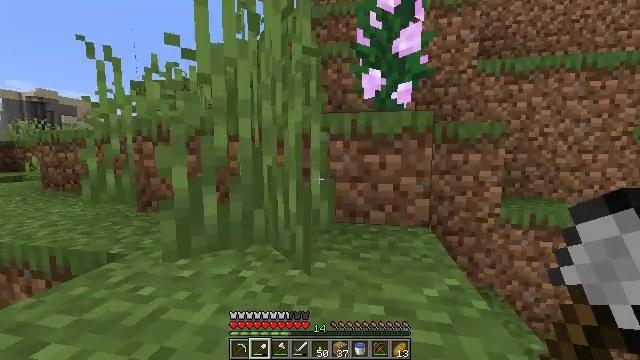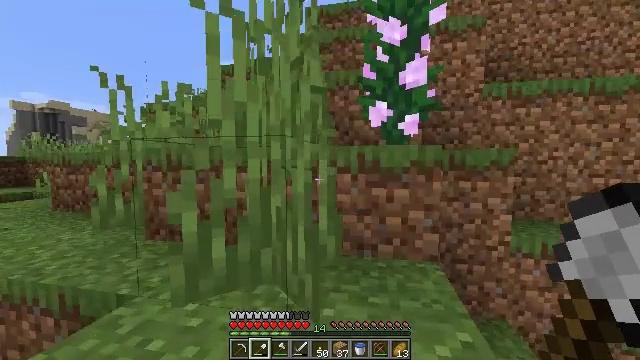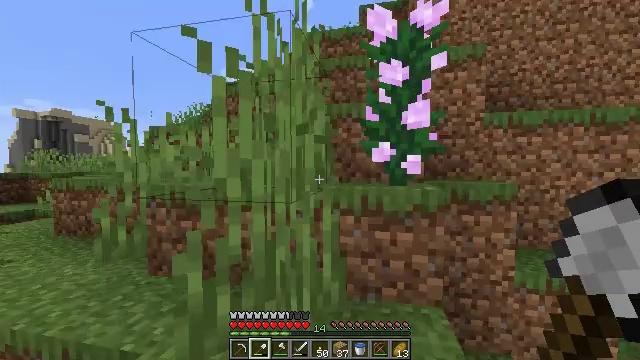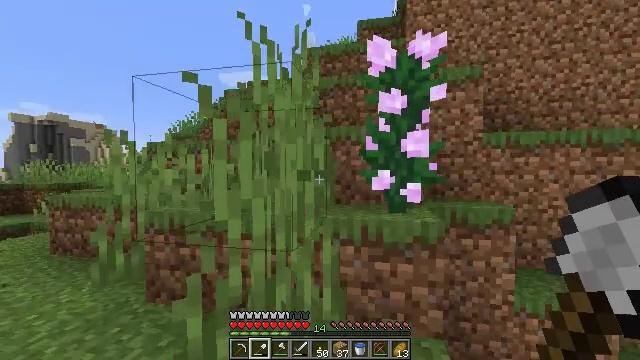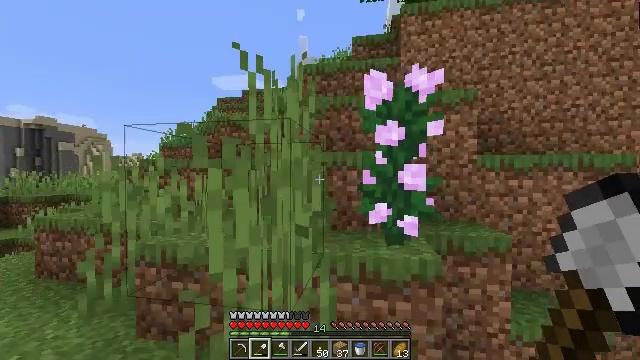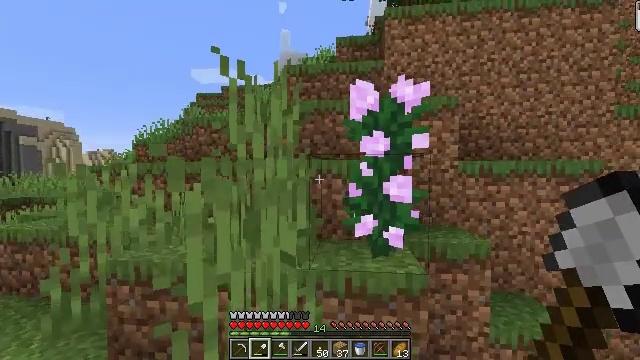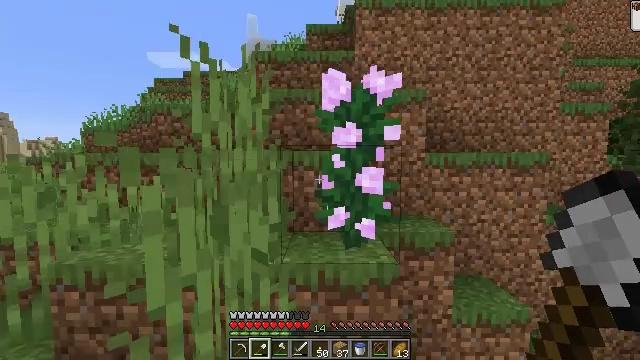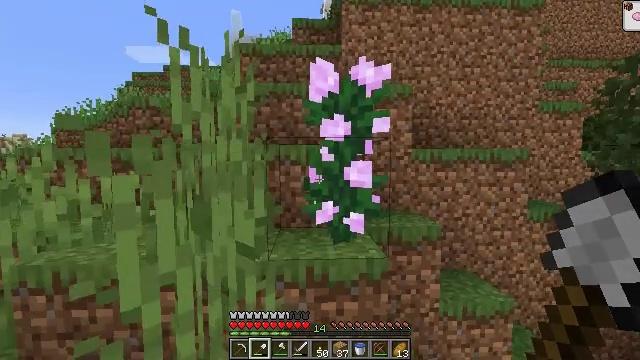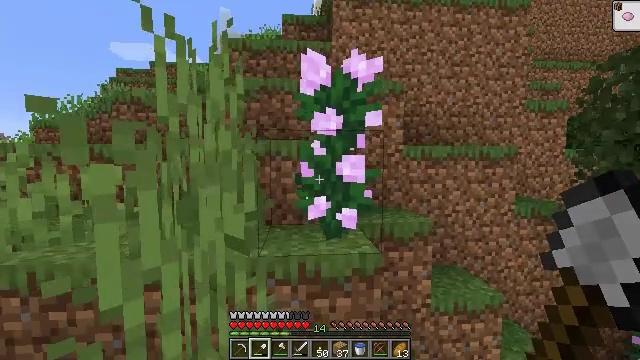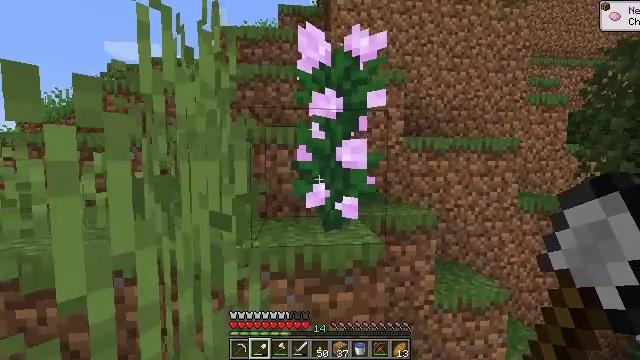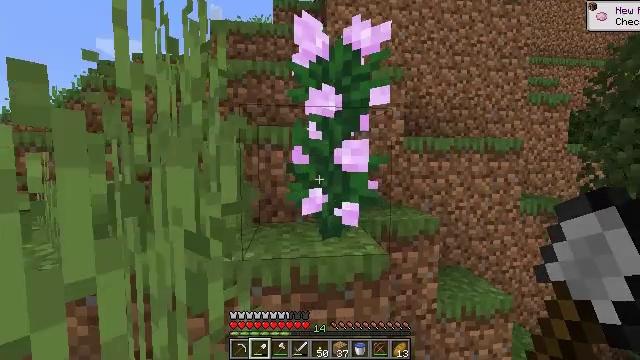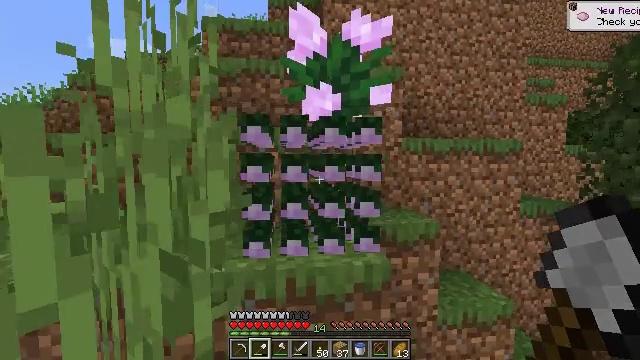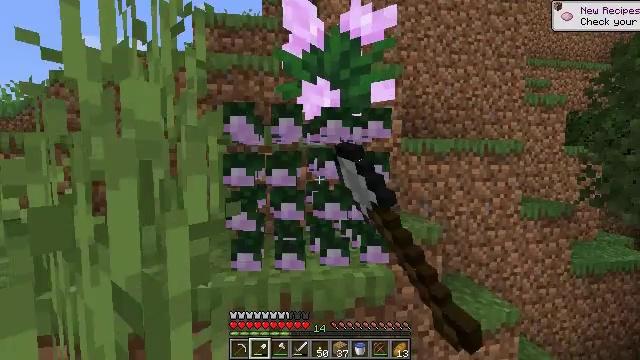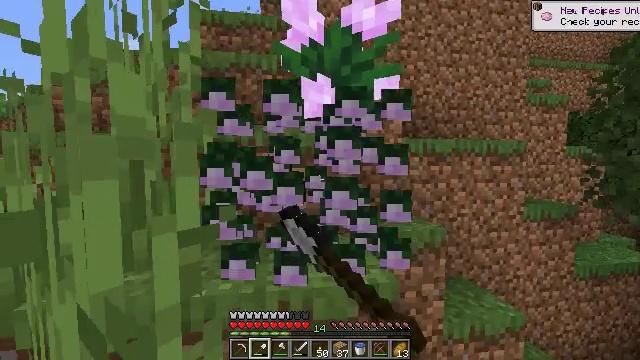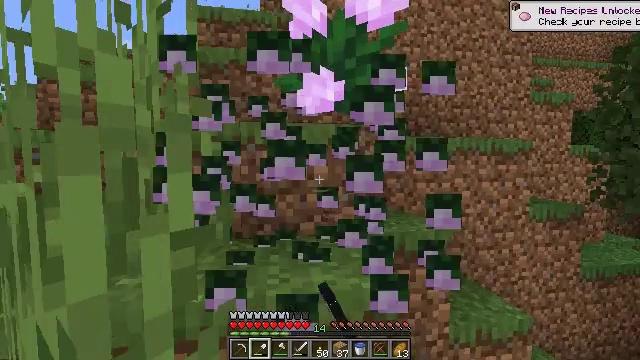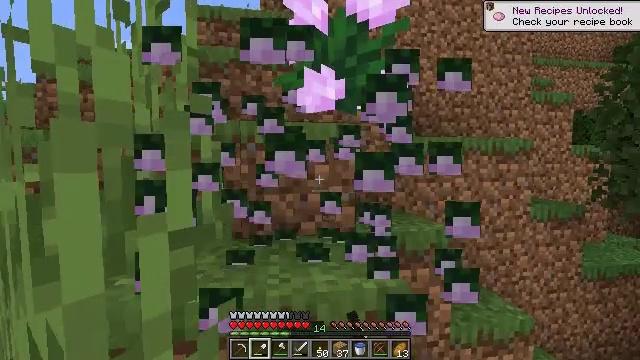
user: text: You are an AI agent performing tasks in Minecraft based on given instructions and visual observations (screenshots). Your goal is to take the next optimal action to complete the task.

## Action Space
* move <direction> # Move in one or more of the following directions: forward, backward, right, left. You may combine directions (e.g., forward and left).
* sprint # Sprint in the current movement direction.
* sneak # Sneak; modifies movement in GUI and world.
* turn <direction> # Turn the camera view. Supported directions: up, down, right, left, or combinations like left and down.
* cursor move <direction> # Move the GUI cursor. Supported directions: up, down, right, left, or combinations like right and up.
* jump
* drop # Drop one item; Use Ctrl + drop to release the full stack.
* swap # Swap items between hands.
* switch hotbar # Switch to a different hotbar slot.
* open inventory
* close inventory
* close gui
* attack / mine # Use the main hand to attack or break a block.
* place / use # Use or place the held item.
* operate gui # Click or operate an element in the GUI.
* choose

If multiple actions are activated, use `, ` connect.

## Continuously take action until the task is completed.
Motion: motion action
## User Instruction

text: Pick the peony from the grass.
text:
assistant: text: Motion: move forward, turn left and up, jump
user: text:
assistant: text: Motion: move forward, turn up, jump
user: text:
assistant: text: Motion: move forward, jump
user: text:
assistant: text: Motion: move forward, turn right, jump
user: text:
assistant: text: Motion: move forward, turn right
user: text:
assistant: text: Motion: move forward, turn right and down
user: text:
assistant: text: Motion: move forward, turn right
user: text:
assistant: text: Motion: move forward, turn right
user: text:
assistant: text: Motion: move forward
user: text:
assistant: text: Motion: move forward
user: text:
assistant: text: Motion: move forward, attack / mine
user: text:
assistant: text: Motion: turn right, attack / mine
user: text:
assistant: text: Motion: attack / mine
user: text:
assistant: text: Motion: no_op
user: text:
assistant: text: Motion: no_op
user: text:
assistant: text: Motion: no_op